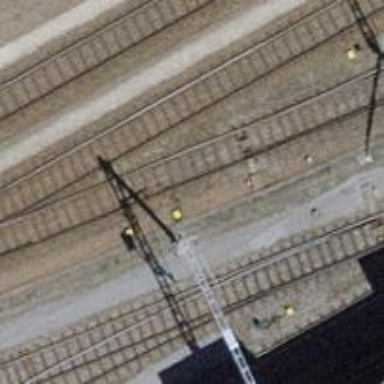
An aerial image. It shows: Railway line with contact line electrification. This is spur service line.